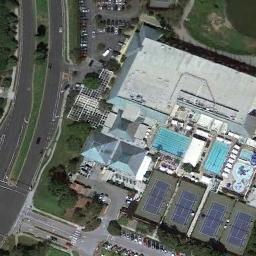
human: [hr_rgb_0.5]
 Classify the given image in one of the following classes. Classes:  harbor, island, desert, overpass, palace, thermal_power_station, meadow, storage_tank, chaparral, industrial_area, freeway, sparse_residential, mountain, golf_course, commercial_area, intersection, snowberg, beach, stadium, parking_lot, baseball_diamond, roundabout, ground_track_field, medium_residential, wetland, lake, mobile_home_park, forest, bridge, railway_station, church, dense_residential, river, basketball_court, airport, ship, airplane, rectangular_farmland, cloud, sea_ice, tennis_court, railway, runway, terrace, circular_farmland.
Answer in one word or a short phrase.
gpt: tennis_court